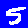
Digit: 5